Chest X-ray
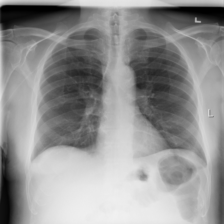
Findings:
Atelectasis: negative
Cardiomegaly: negative
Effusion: positive
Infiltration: positive
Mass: negative
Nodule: negative
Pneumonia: negative
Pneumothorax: negative
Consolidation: negative
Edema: negative
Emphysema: negative
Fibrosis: negative
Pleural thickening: negative
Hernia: negative